Question: I have created a column chart in Google spreadsheet, but it is not showing data label explicitly.

I need data value to be shown on top of each bar of column chart. Currently, that is showing only as tool tip, but I require it to be always visible.
I have not used any script just created it directly, please provide some way either by script/direct to implement data labels. only direct / apps script but no java script as I only need to view it on my spreadsheet.
here is link of sheet: <URL>
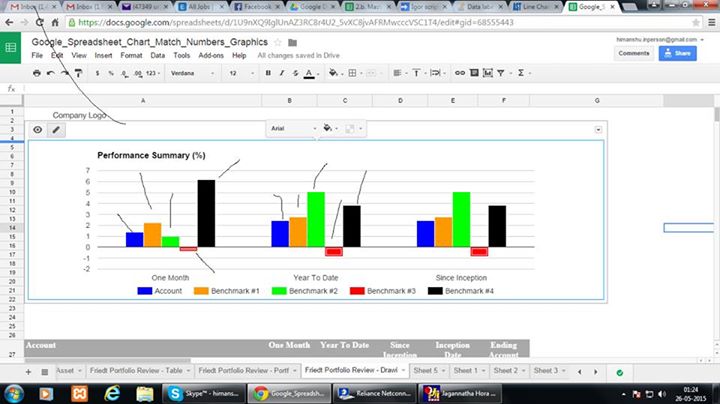
Answer: You may have found the solution by now but just in case it might be helpful to others, here's my response.
Your sharing of sheet was useful in helping you with your question. Here are the steps to get the values for the data labels on the top of your columns.
- - - - - - -
Let me know if you have any questions.